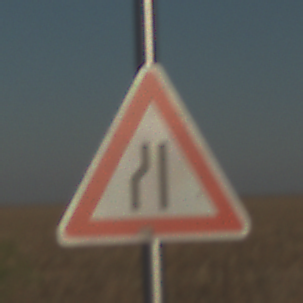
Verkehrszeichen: EinseitigVerengteFahrbahnLinks
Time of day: SunriseSunset
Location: Outdoor (Nature)
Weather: Clear
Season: NotSpecified
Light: Natural